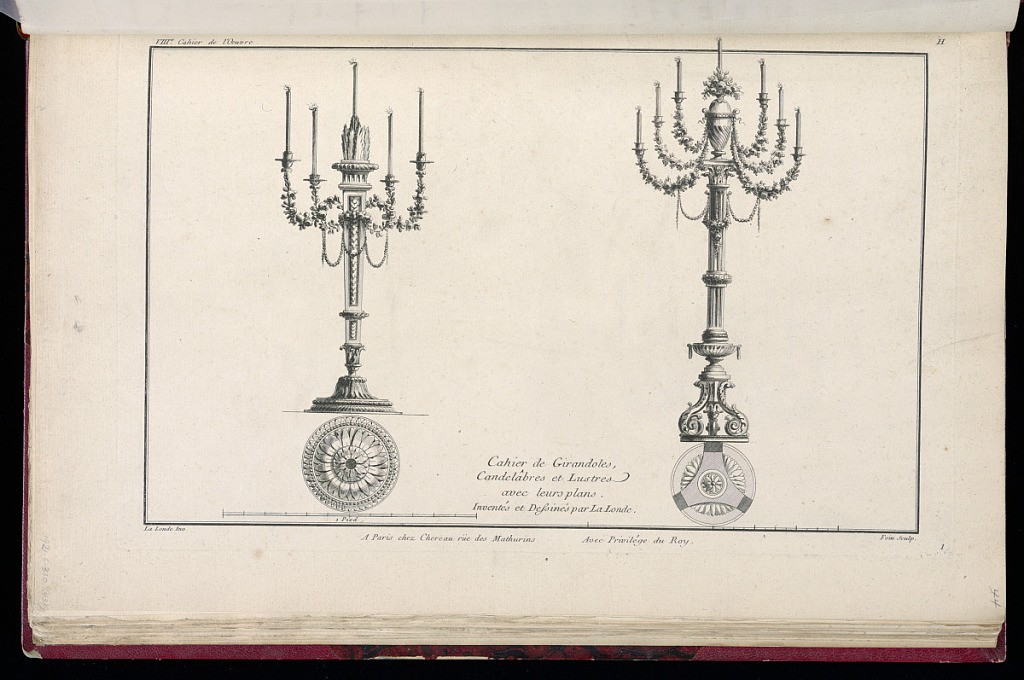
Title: Two Candelabra Designs
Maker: Richard de Lalonde, French, active 1780–96
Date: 1775-1788
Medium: Etching on off-white laid paper
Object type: Print
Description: Designs for two candelabra. The five-arm candelabra at left has arms made of leaves, draped with garlands of beads, and a shaft with an inset of flowers. The six-arm candelabra at right has arms made of draped flowers attached to a vase on top of a column with a Corinthian capital, a fluted shaft, and a tri-pedestal base of scrolling acanthus leaves. Below either candelabrum is a cross section of the base design. The plate is signed and numbered.